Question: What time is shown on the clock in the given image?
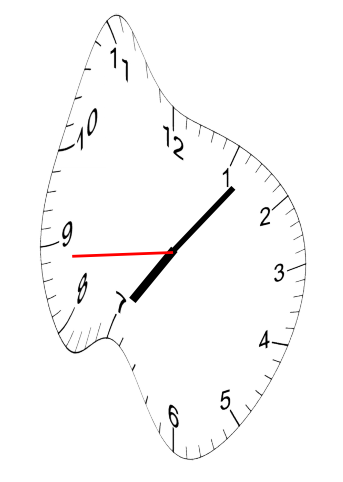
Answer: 07:06:44